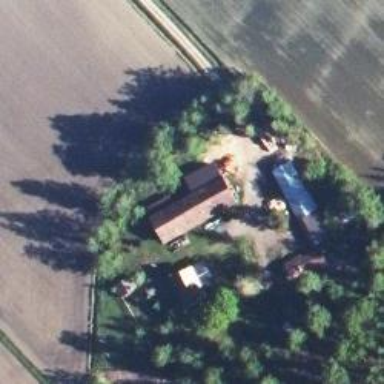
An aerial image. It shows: Farm.